Interaction volume radius: 10 \u00c5
Interaction volume height: 20 \u00c5
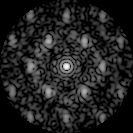
Disorder parameter: 0.5936